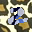
Label: 2